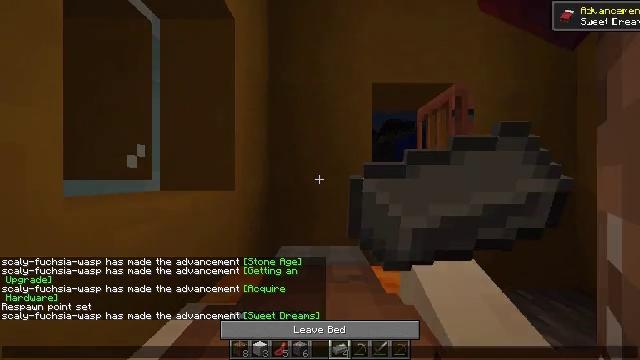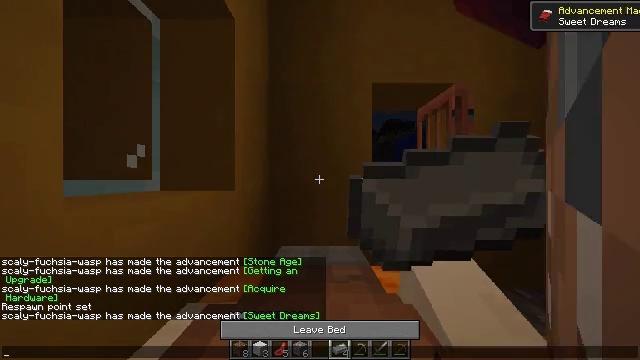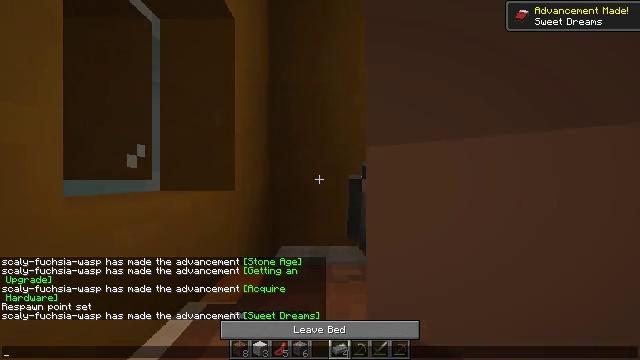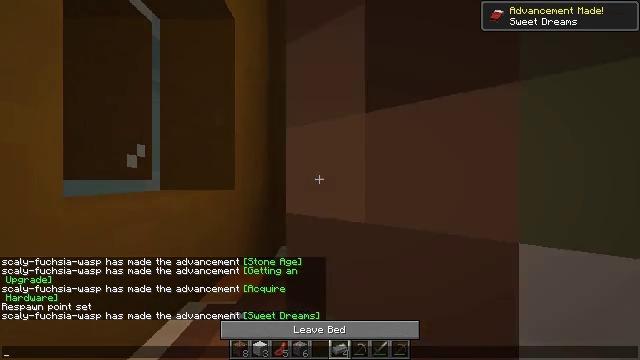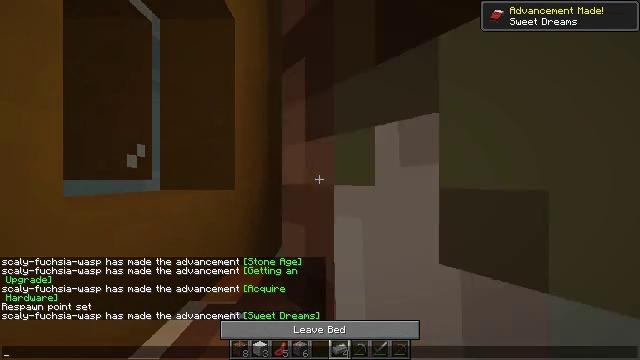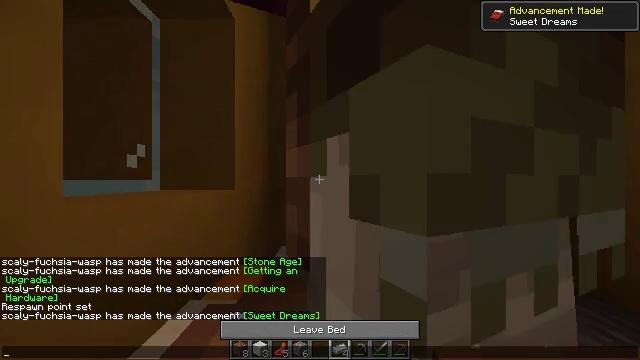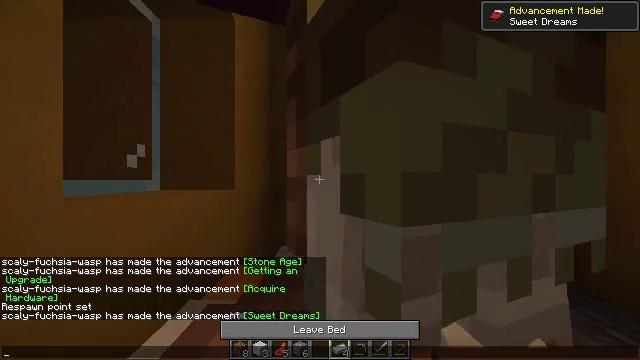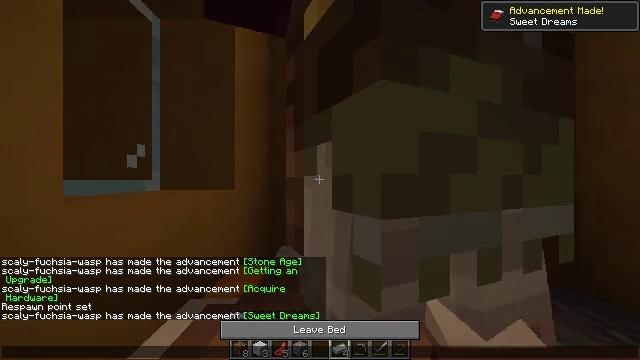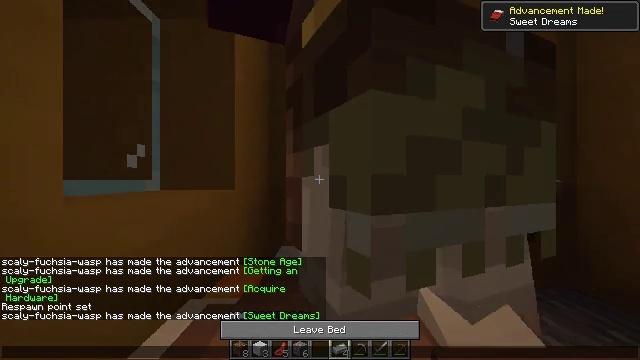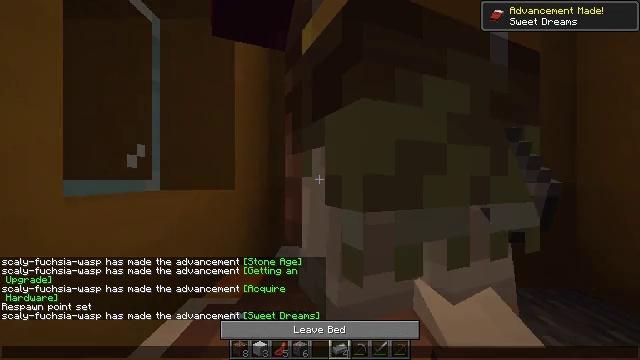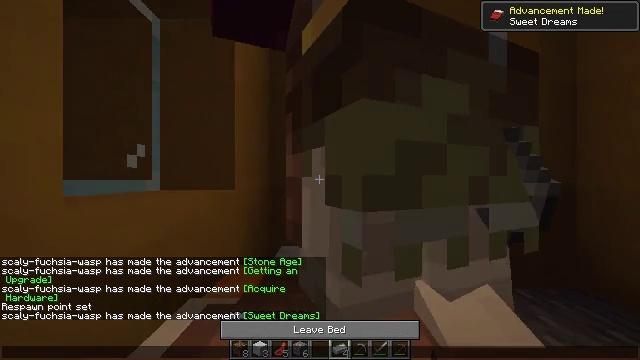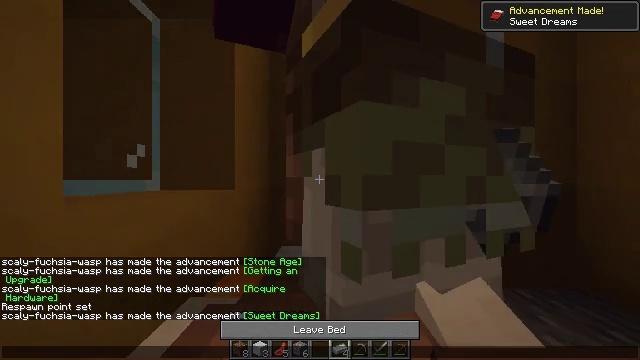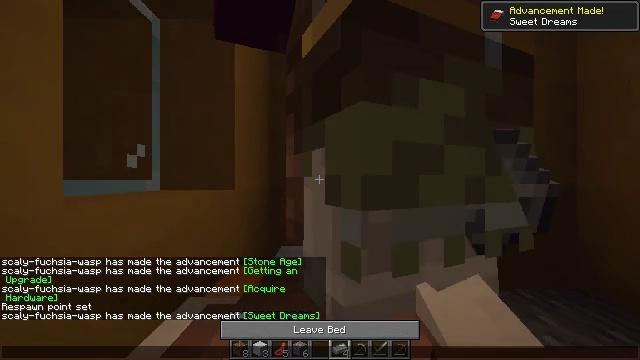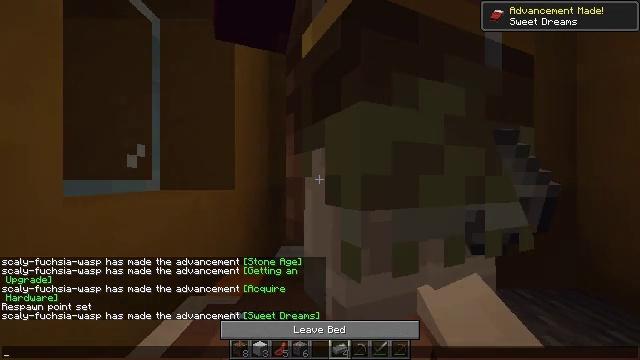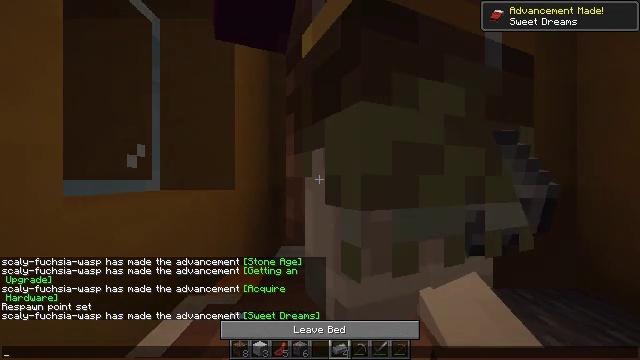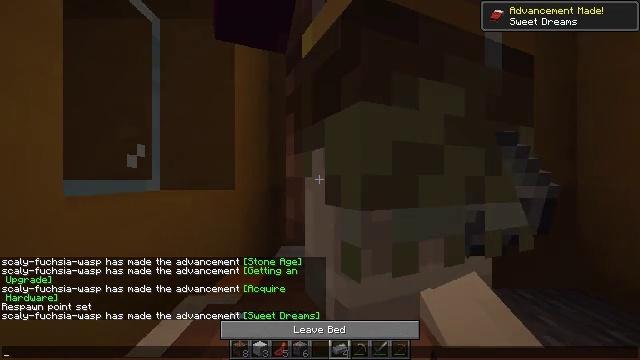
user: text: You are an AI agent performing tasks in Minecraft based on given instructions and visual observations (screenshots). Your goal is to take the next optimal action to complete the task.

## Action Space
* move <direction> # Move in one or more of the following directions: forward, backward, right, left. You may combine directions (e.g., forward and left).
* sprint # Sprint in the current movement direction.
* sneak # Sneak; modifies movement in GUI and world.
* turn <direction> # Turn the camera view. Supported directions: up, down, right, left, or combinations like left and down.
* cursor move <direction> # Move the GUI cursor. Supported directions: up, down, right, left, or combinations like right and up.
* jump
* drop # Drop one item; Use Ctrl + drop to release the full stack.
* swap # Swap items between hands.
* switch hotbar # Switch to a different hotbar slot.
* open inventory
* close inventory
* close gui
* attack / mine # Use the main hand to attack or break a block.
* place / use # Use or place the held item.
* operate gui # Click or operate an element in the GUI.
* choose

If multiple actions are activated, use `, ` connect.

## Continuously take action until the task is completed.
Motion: motion action
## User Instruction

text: Gather an orange bed for future use.
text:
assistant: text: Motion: no_op
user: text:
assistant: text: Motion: no_op
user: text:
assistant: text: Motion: no_op
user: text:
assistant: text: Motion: no_op
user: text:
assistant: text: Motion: no_op
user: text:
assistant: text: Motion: no_op
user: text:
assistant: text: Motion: no_op
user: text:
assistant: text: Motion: no_op
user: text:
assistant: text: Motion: no_op
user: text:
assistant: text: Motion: no_op
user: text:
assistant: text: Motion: no_op
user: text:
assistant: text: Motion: no_op
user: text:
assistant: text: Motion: no_op
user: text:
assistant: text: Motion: no_op
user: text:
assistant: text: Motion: no_op
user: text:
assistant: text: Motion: no_op
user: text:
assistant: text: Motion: no_op
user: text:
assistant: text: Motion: no_op
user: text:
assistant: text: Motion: no_op
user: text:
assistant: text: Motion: no_op
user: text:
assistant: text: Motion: no_op
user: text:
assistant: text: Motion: no_op
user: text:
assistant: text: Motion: no_op
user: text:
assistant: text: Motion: no_op
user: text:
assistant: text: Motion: no_op
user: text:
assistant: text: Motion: no_op
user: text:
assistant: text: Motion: no_op
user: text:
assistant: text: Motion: no_op
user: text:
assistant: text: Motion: no_op
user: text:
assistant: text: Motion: no_op